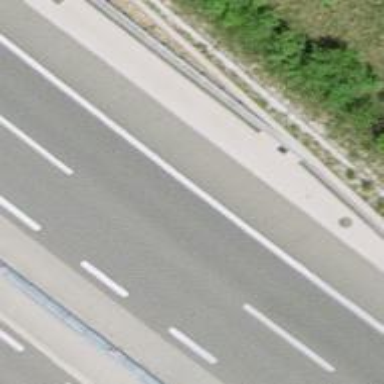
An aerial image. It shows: Asphalt motorway.